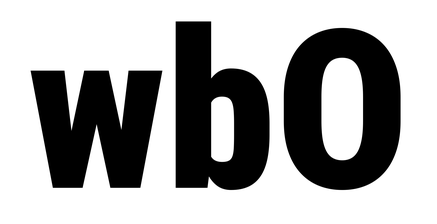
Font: Roboto_Condensed_Black